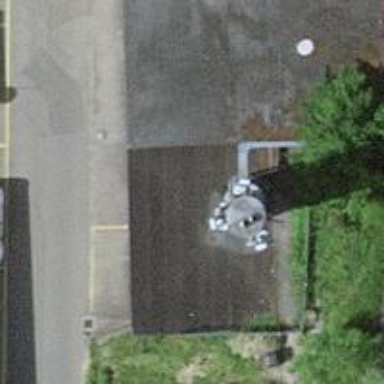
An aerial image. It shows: Communication mast tower.